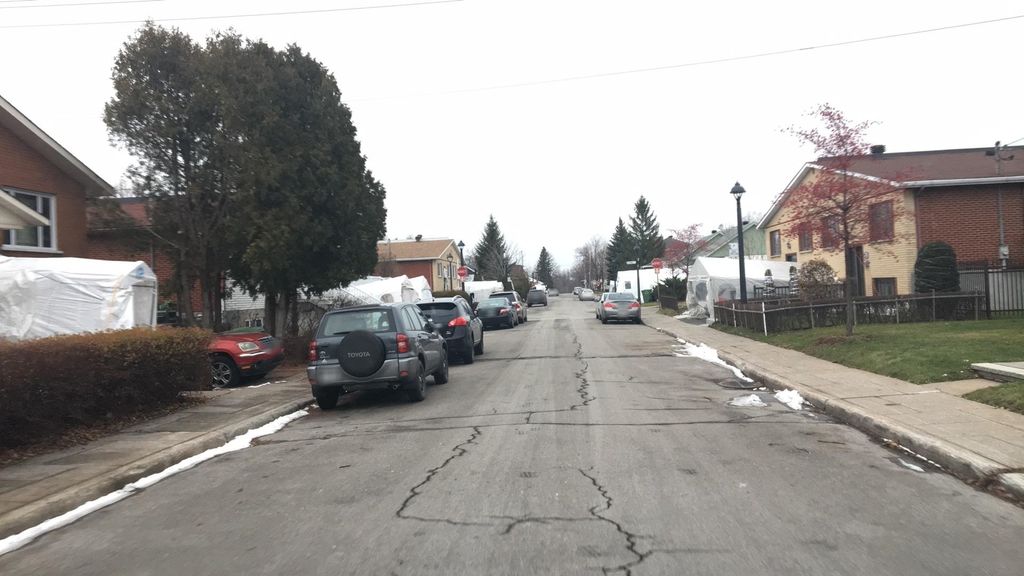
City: montreal